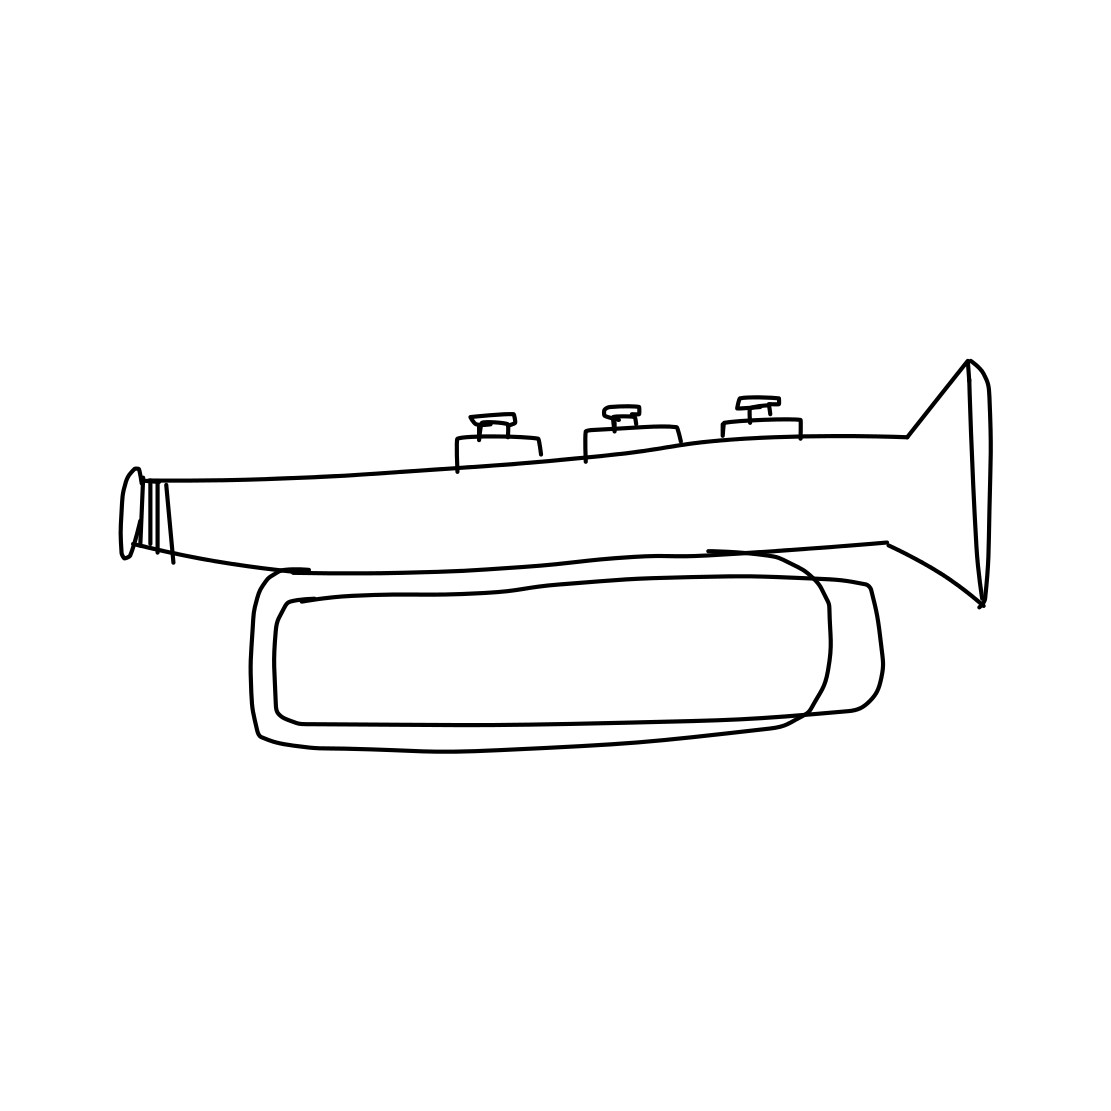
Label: trumpet